Question: I have IIS 7 installed on my machine. With Visual Studio 2010 Professional I can attach to the IIS process and debug correctly.
I noticed that Visual Studio 2012 Express does not appear have that option. However it does have the option for a custom web server to be used during debugging. It only asks for the Base URL which I assume would be 'http://localhost/'. However I get the following error when I try to debug with that setting:
'''
"The web server is not configured correctly."
'''
Thank you for your help!

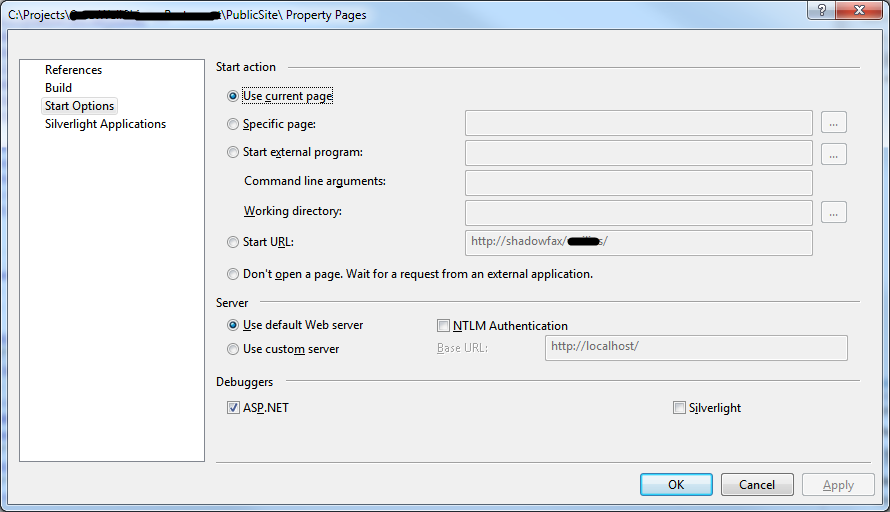
Answer: That's not a custom web server. That's a custom web URL. That allows you to specify the URL to use when you execute the debugger. That doesn't mean the debugger will use that process.
VS Express doesn't allow attaching to other process, as far as I know. You would have to buy the Standard version, or you could try one of the free development environments like SharpDevelop.